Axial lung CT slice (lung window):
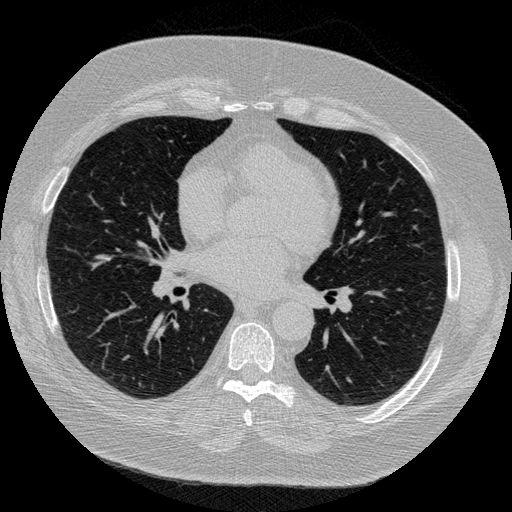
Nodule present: no